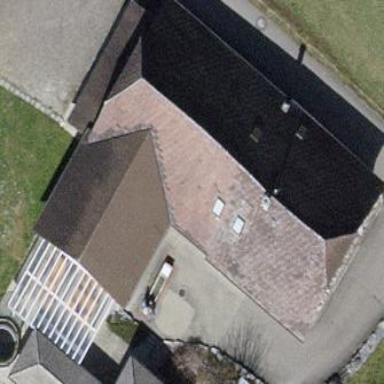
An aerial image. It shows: Detached building.